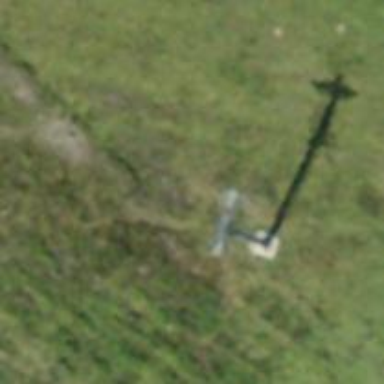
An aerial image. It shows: Pylon used for aerialway.